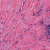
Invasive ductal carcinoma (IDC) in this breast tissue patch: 0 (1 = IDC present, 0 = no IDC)